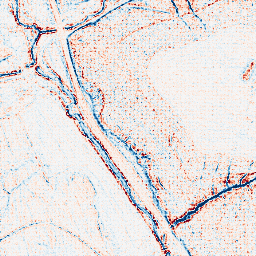
Category: edge_preserving
Decomposition family: anisotropic_diffusion
Decomposition parameters: iterations: 5
kappa: 50
gamma: 0.1
Upsampling method: sinc_hamming
Upsampling parameters: scale: 8
kernel_size: 8
Upsampling scale: 8